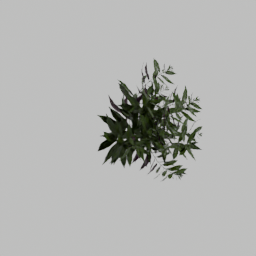
Label: nature